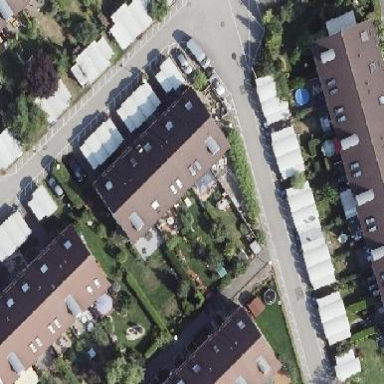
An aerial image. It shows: Terrace building with gabled roof.